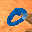
Label: 0